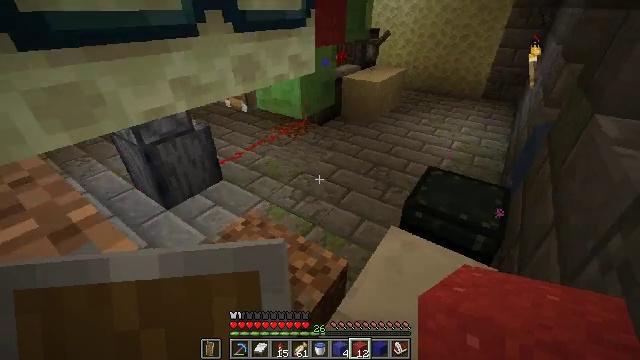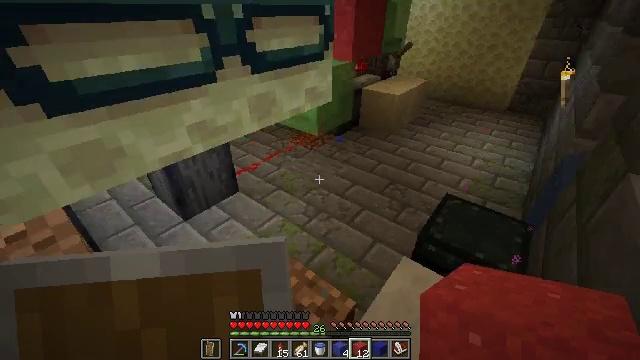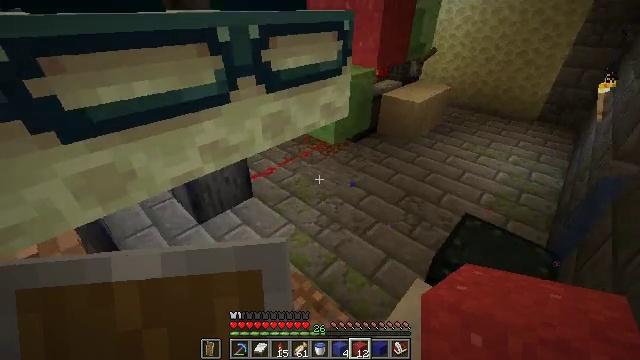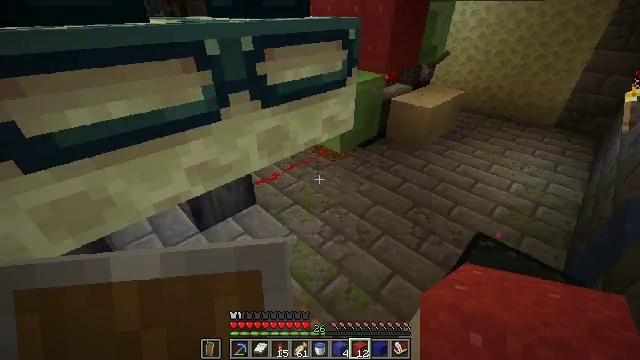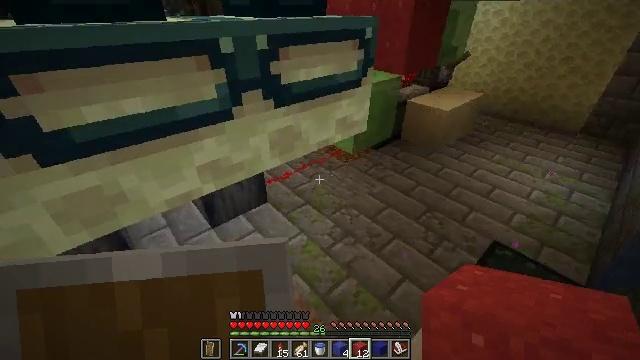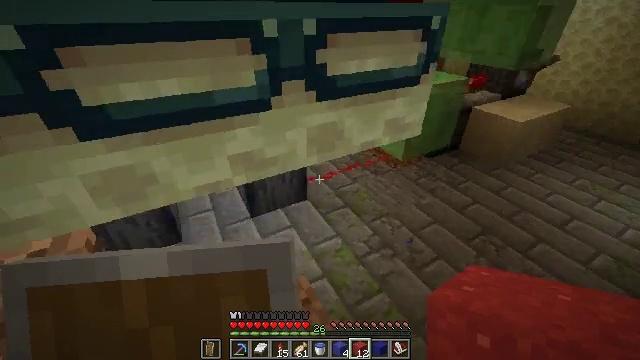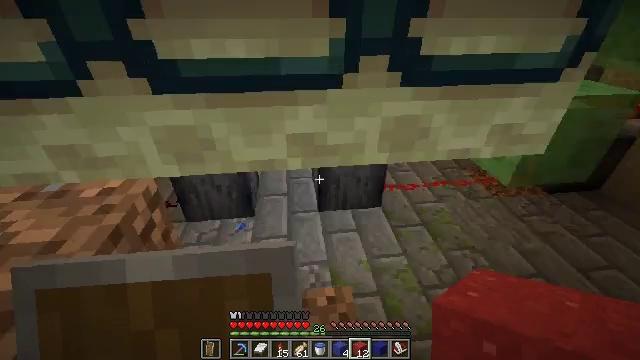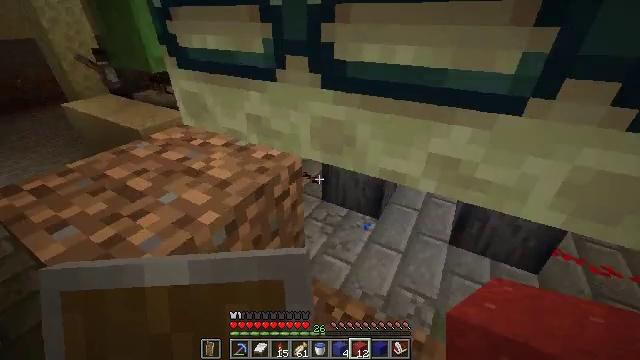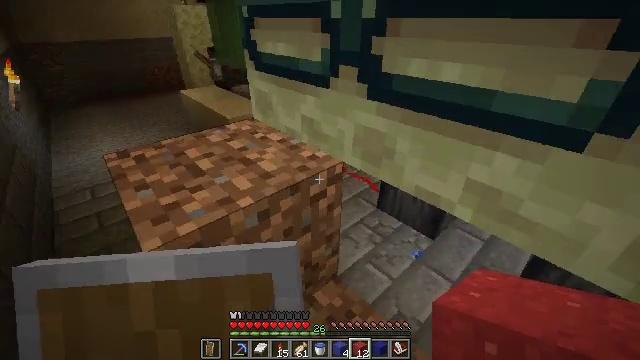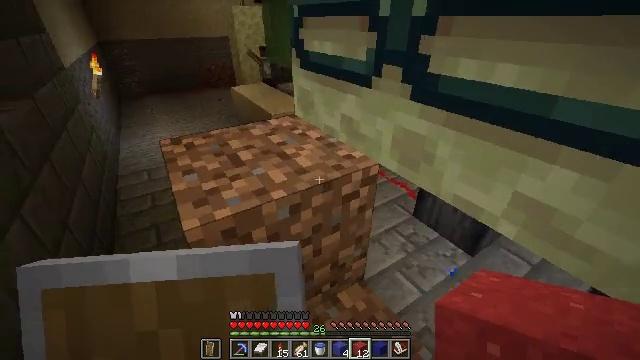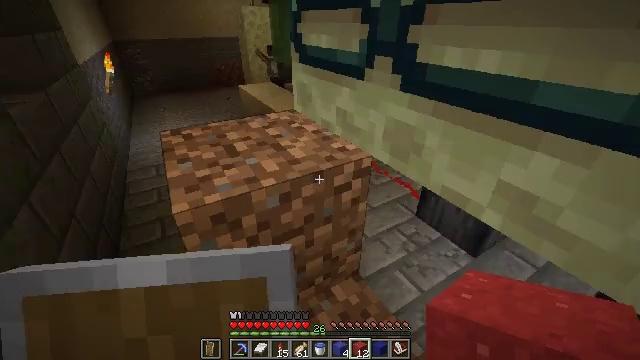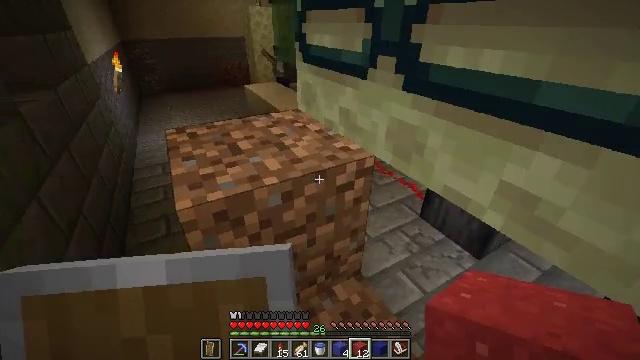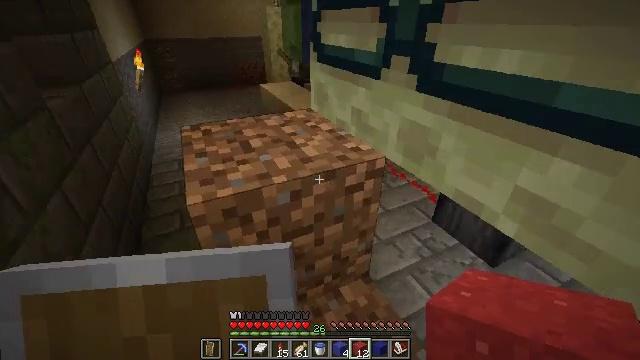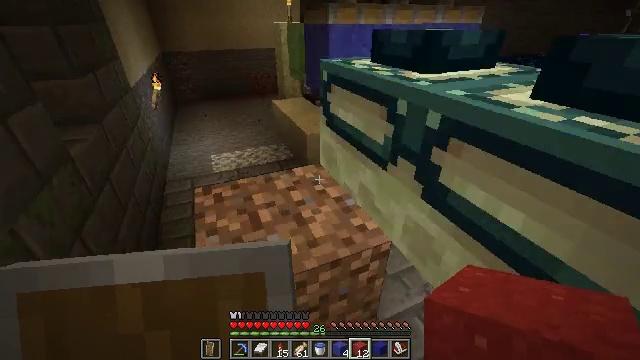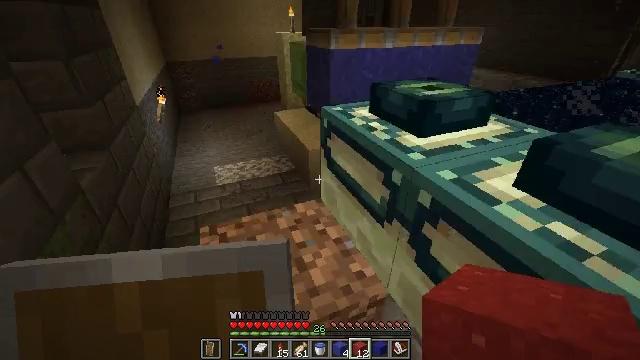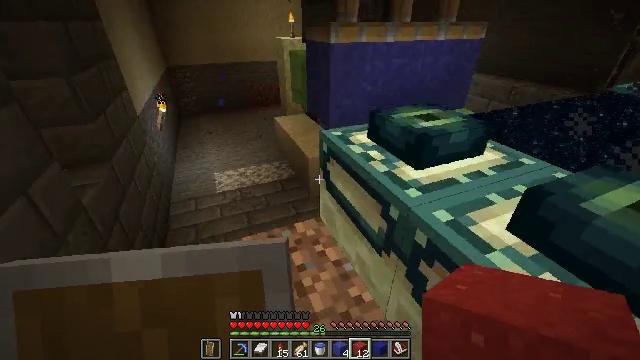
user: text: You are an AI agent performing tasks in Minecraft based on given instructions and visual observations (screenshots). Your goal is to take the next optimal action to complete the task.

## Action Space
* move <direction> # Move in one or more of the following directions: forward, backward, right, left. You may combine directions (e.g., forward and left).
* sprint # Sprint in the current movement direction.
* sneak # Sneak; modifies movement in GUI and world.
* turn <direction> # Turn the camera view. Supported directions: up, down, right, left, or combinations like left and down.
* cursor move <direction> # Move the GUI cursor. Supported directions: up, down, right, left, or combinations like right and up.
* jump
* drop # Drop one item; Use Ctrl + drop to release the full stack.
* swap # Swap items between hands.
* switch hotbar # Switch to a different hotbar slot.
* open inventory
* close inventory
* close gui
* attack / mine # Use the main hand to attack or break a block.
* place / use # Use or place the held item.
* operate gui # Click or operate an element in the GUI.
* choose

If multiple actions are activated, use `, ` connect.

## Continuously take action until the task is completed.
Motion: motion action
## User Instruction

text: Attack the red concrete powder to gather it.
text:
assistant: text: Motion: move forward, turn left
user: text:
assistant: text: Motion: move forward, turn left
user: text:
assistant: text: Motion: move forward, turn left
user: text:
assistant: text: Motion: move forward, turn left
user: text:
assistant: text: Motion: turn left
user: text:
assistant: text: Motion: turn left
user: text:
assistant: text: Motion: turn left
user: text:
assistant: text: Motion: turn left
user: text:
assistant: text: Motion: turn left
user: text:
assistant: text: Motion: turn left
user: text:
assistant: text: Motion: turn left
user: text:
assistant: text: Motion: move forward, turn left
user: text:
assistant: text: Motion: move forward, turn left, jump
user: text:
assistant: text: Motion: move forward, jump
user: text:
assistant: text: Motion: move forward, jump
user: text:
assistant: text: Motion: move forward and move left, jump
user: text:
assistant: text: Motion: move forward and move left
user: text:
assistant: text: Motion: move forward and move left, turn right
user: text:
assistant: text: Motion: move forward, turn right
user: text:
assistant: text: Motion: turn right
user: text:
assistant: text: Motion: turn right
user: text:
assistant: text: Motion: turn right
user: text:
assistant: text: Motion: turn right
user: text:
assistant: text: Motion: turn right
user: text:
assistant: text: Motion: turn right
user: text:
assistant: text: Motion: turn right
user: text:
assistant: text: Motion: turn right
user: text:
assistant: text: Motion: turn right
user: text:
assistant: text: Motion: turn right
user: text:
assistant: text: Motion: turn right